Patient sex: M
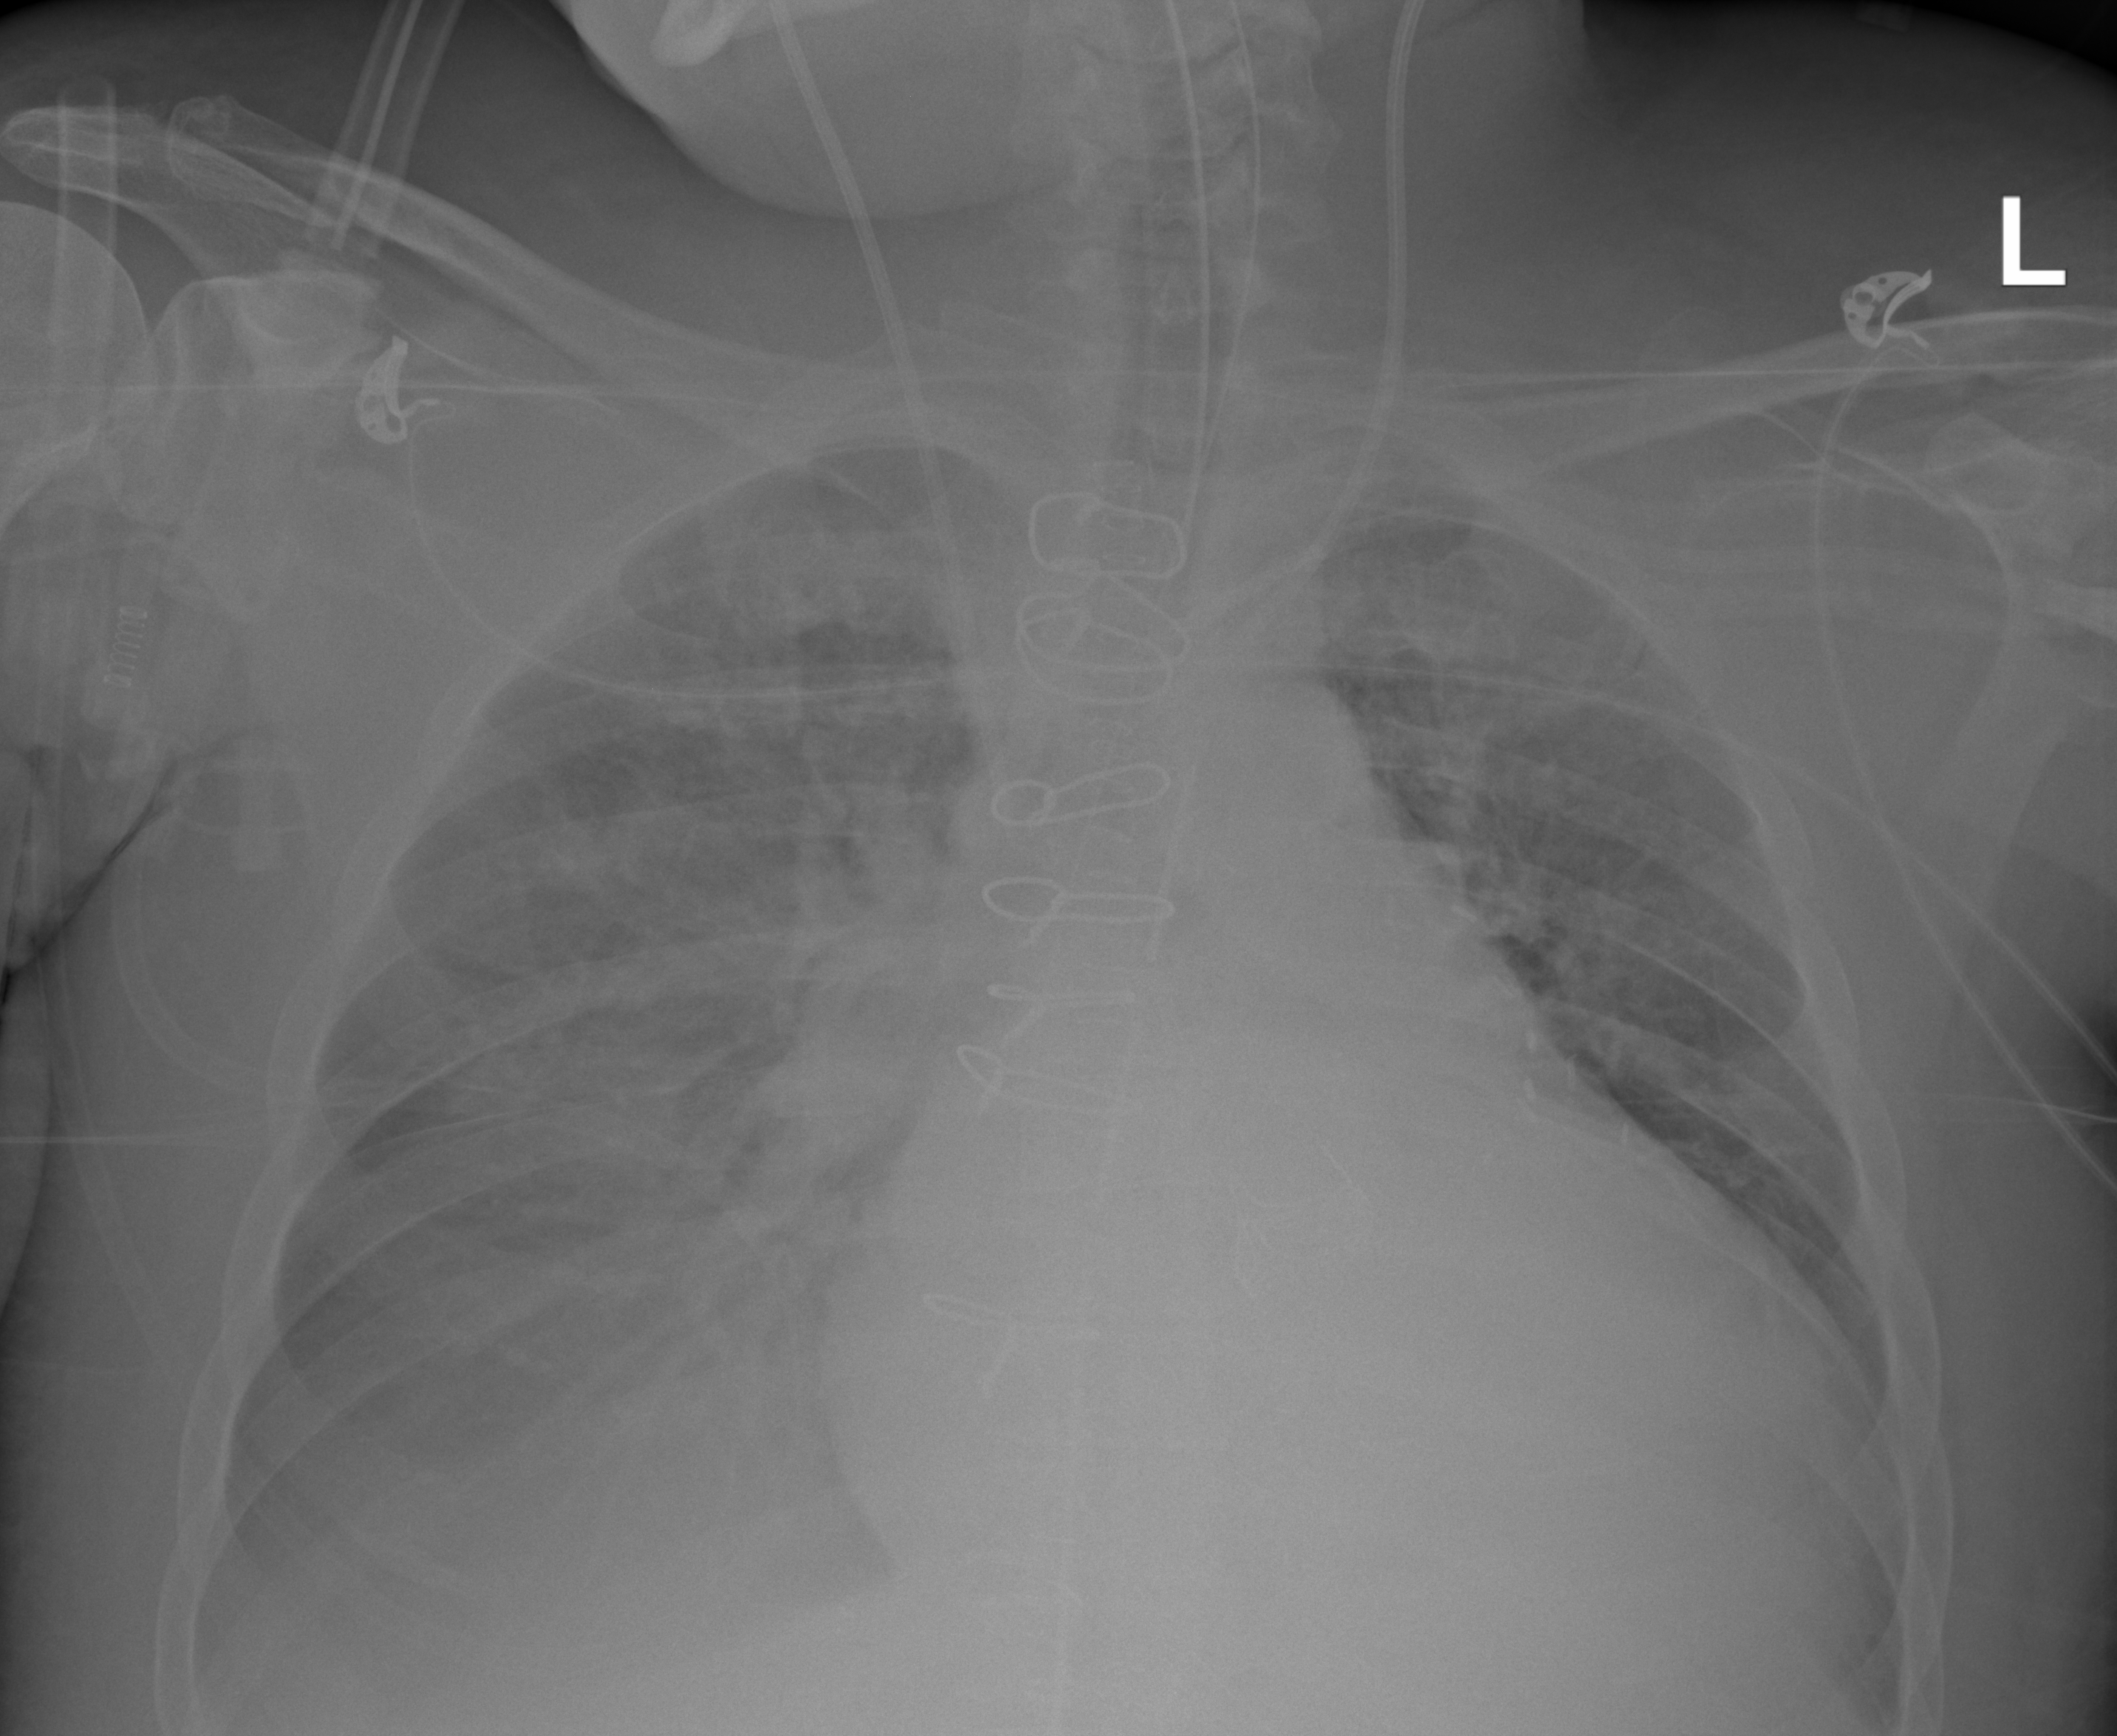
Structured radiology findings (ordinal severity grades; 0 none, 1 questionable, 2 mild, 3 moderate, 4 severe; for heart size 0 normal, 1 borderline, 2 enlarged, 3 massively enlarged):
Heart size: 2
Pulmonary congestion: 2
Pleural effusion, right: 2
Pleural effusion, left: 1
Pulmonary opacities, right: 2
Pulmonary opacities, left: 2
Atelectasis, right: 2
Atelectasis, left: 2